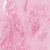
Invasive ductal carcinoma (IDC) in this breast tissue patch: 0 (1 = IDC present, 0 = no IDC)